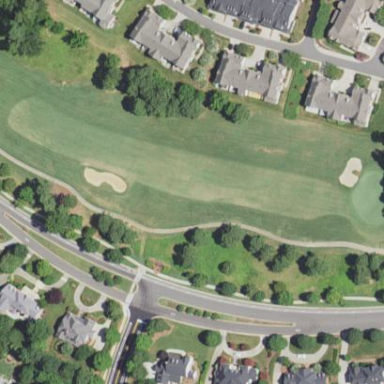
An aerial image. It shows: Grassy area designated as golf fairway.